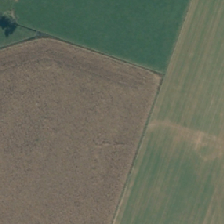
Land cover: shortrotation_cropland